Question: i have an issue with my css where if i use 'margin: 0' instead of 'margin-top: 0', for 'header p', the 'header { margin: 0 0 20px; }' will be as good as not there. isit supposed to be like that? if i see what happens in firebug, its because the 'margin-bottom' of 'header' into the next sibling, the 'section'.

html
'''
<header>
<h1>ToDo List</h1>
<p>HTML5 Offline Capable Web Application</p>
</header>
'''
css
'''
header { font: 24px/1em Notethis; color: #666; margin: 0 0 20px; }
header h1 { font: 60px/1.4em Hetilica; margin: 0; }
header p { margin-top: 0; }
'''
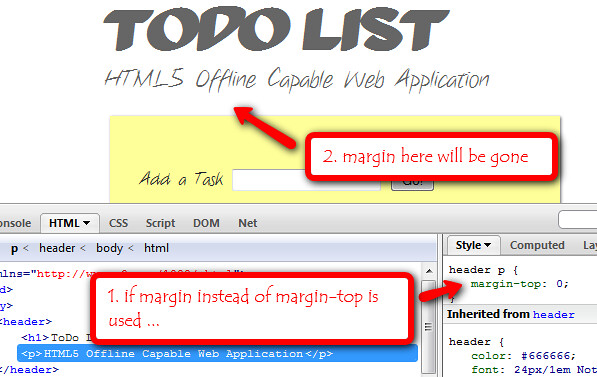
Answer: I think that the problem here is that your 'header' element is not actually rendering any 'margin' applied to it at all. The space you are seeing is actually the result of a default 'margin' applied to 'header p'.
The reason I say this is that many browsers will not automatically treat the 'header' tag as a block-level element unless explicitly defined as such:
'''
header { display: block; }
'''
After applying this statement to 'header' in your CSS I could successfully apply 'header p { margin: 0 }' and retain the margin specified in 'header' itself. Removing this statement will revert back to the behaviour you are seeing.